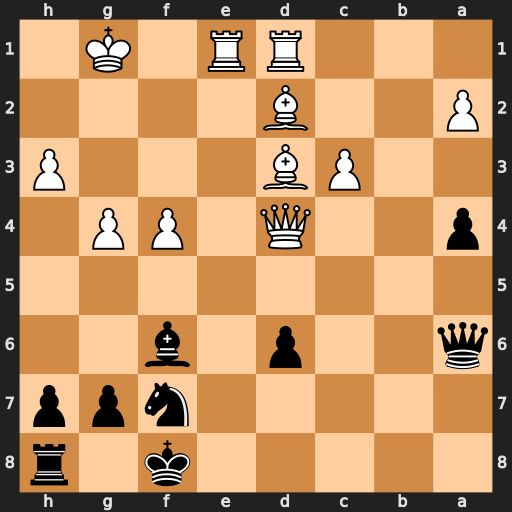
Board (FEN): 5k1r/5npp/q2p1b2/8/p2Q1PP1/2PB3P/P2B4/3RR1K1
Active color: b
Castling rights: -
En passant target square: -
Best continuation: Bxd4+ cxd4 Qxd3